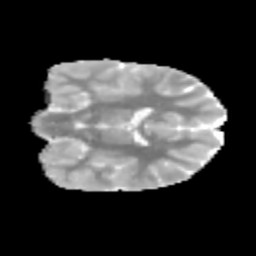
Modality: MD
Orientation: coronal
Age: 9
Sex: female
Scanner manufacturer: siemens
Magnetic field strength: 3 T
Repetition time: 3.8 s
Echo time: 0.07 s